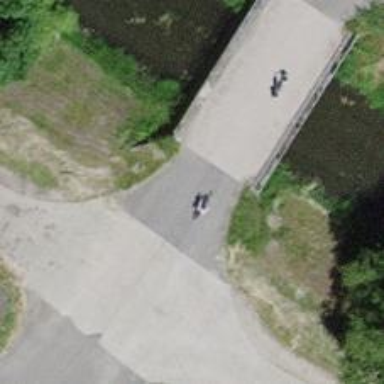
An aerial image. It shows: Unclassified road with bridge.